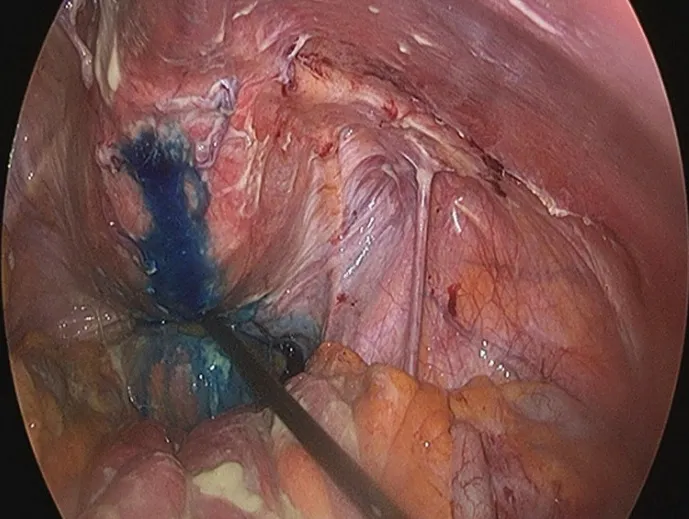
methylene blue to the area through the bladder catheter.
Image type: medical_photograph (other_medical_photograph)